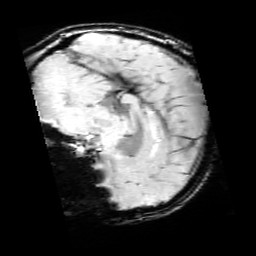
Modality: SWI
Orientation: sagittal
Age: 13
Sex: female
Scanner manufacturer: siemens
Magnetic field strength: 3 T
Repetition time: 0.027 s
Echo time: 0.02 s